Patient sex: F
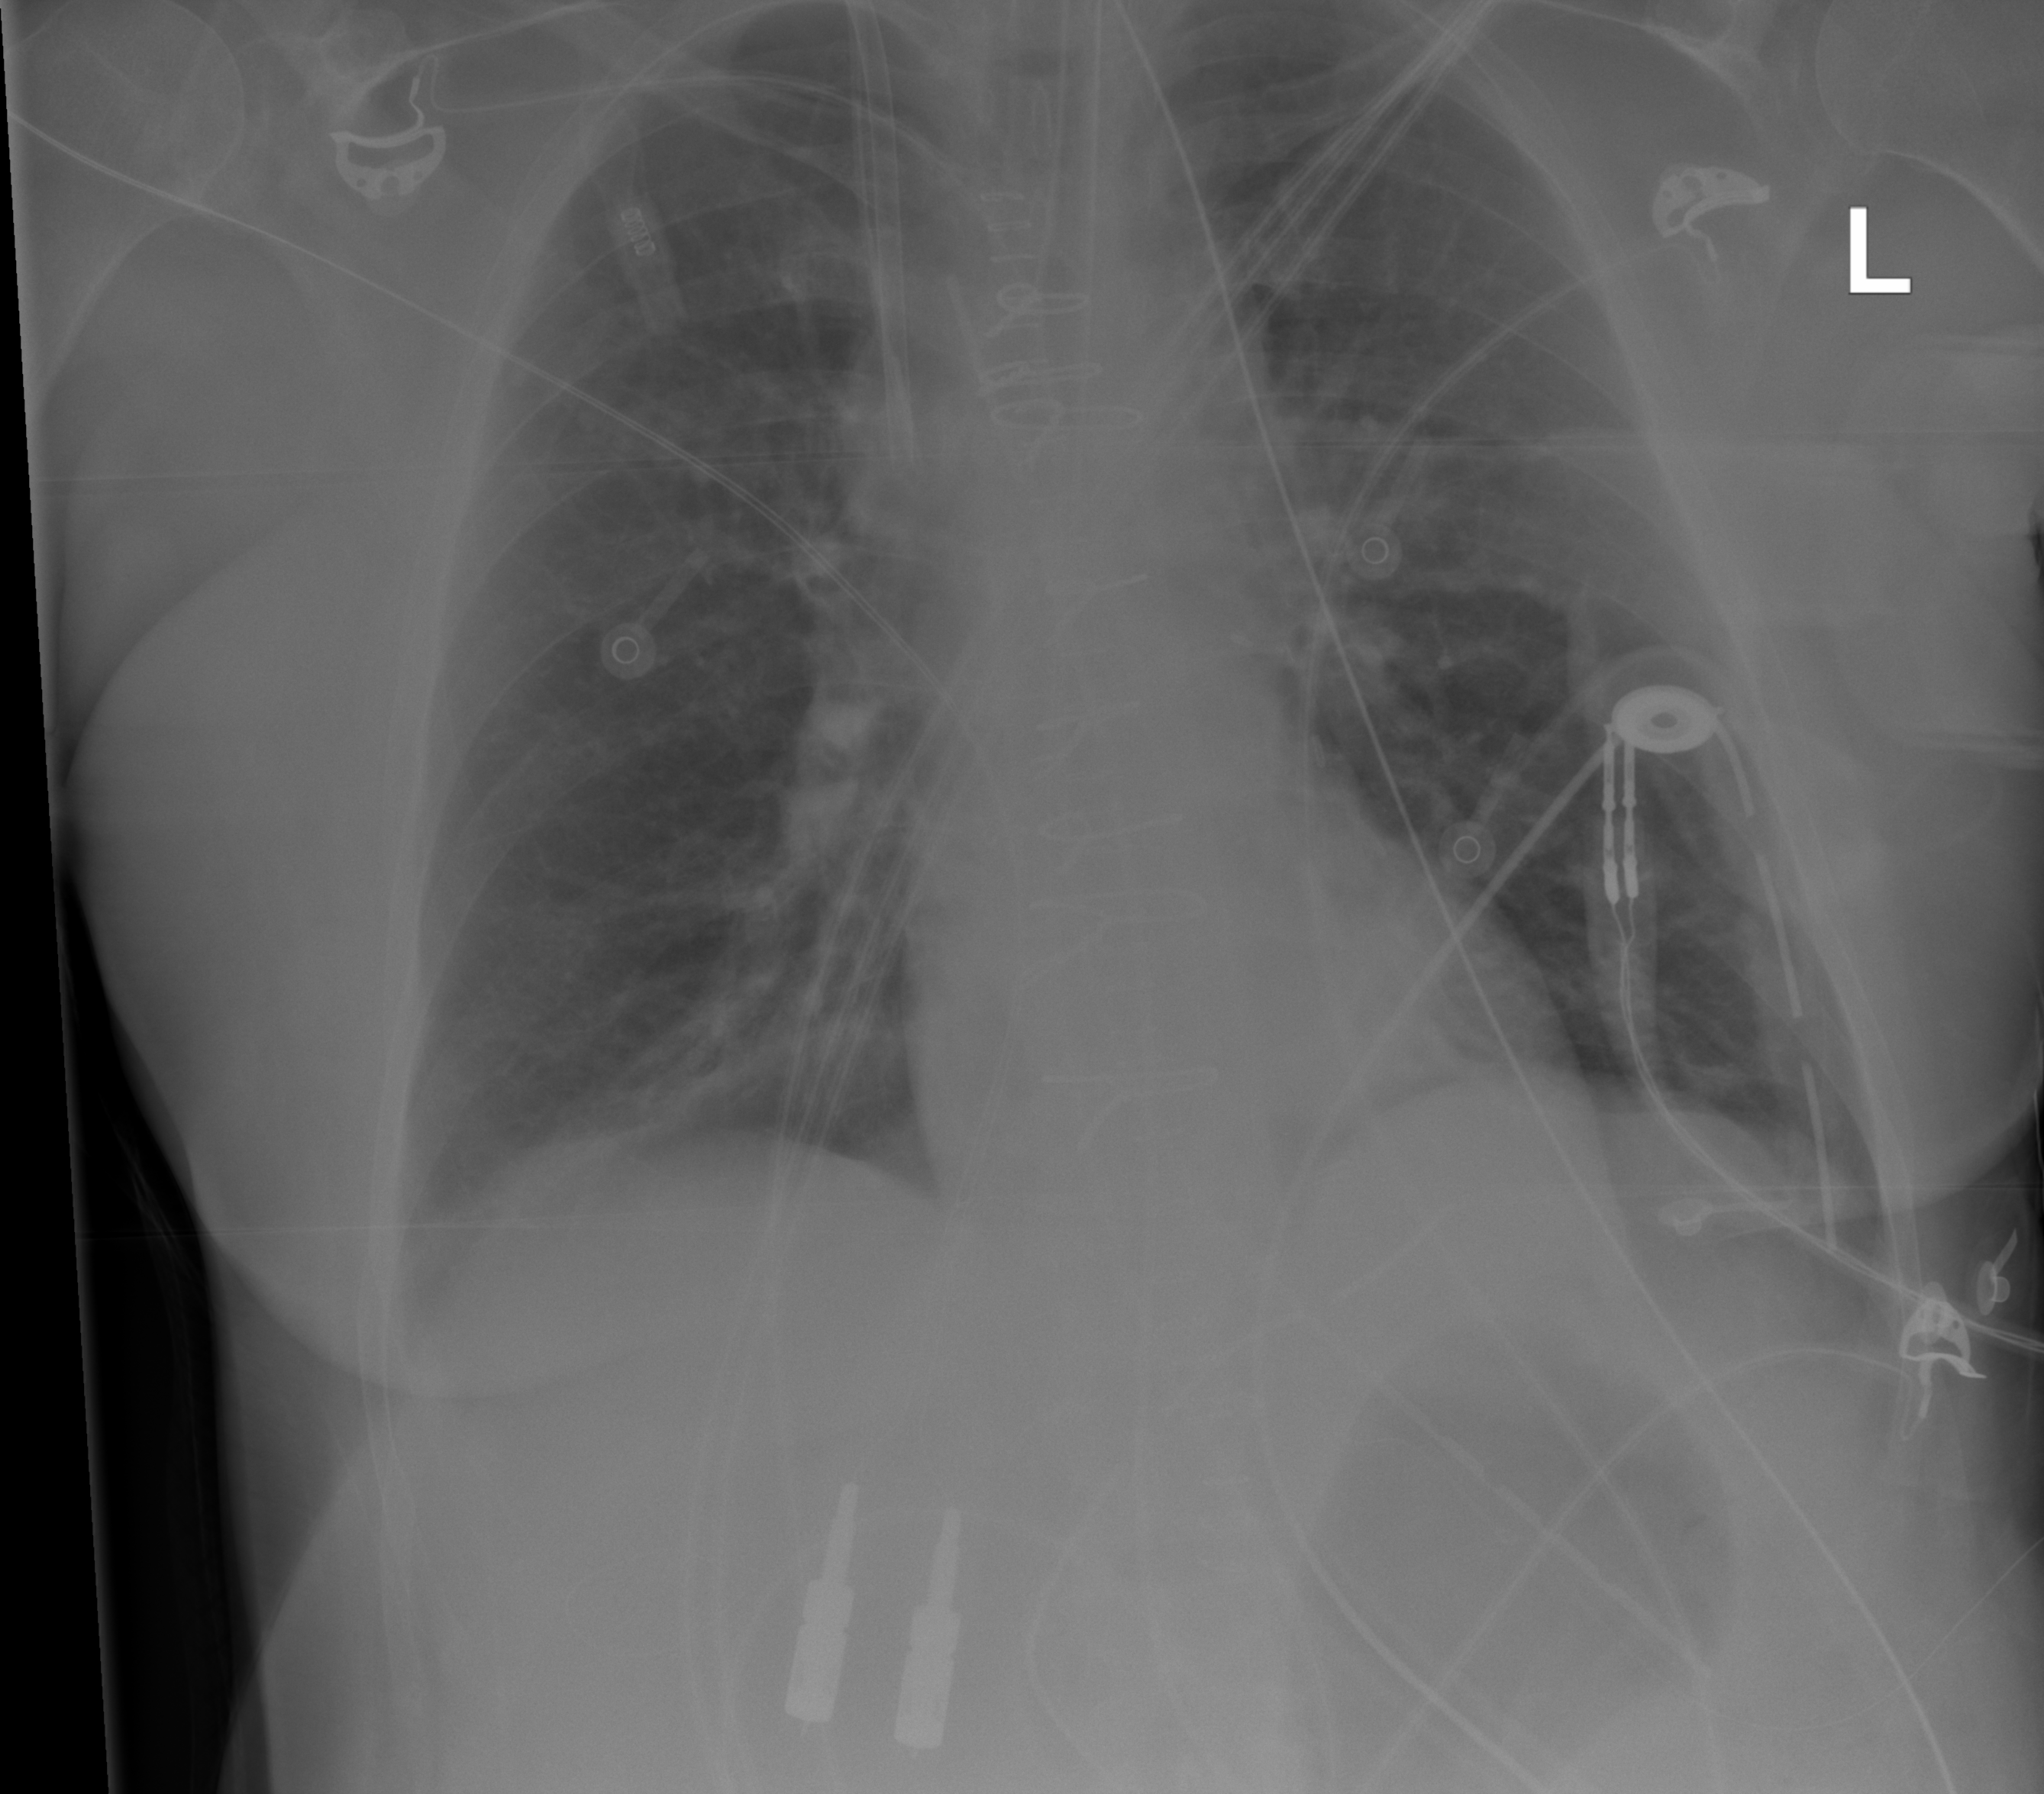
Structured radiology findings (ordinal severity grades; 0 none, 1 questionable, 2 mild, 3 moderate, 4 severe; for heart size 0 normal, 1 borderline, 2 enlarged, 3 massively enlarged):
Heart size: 0
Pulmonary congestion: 0
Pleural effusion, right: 0
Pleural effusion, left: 0
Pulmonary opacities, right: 0
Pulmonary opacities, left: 0
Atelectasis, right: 2
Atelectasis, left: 2